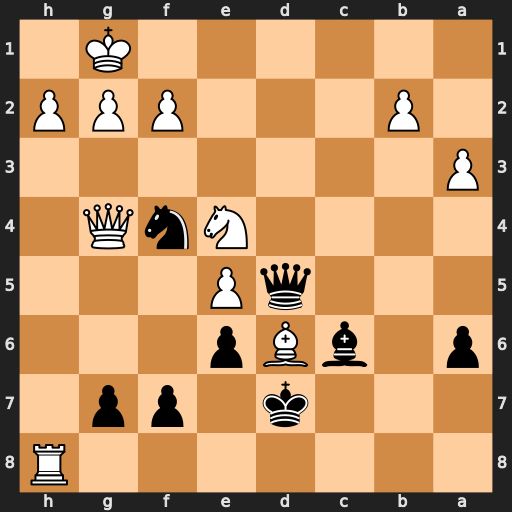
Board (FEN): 7R/3k1pp1/p1bBp3/3qP3/4NnQ1/P7/1P3PPP/6K1
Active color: b
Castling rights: -
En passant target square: -
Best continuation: Qxe4 h3 Qe1+ Kh2 Ne2 Qxe2 Qxe2